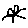
Label: bird